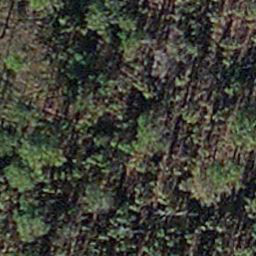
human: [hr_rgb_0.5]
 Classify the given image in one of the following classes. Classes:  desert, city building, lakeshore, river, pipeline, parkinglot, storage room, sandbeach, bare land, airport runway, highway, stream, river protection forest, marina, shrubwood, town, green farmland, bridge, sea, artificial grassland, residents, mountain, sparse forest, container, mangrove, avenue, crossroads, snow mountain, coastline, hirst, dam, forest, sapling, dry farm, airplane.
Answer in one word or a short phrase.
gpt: sapling